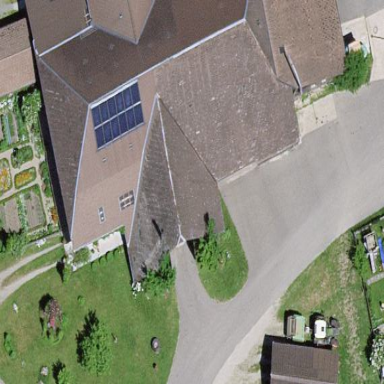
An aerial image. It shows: Farm building.